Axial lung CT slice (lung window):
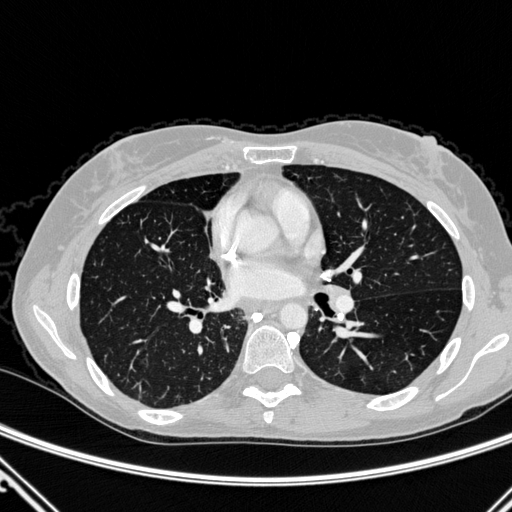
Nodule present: no